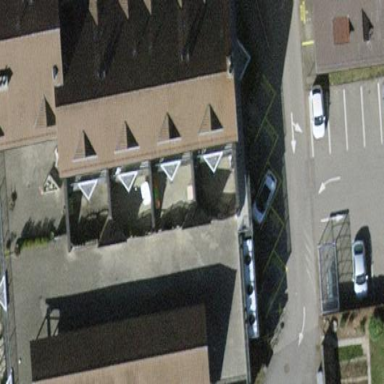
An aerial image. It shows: Flat dimgray roof on supermarket building.